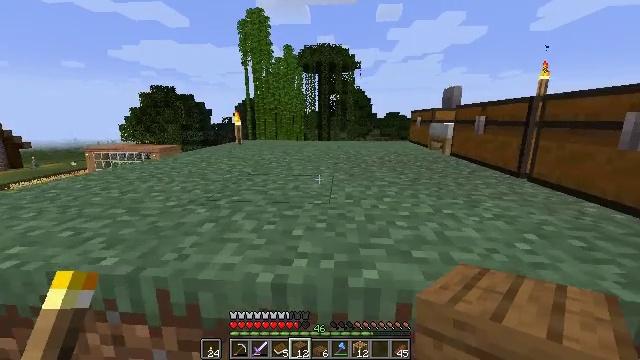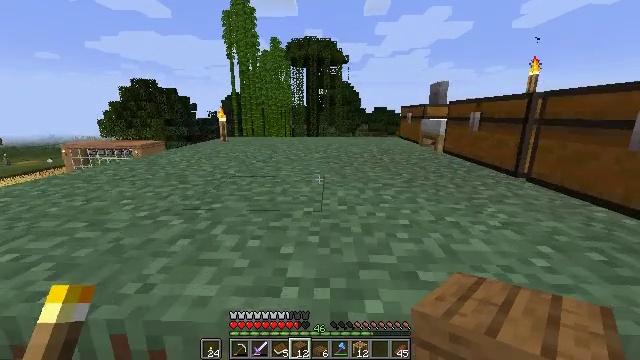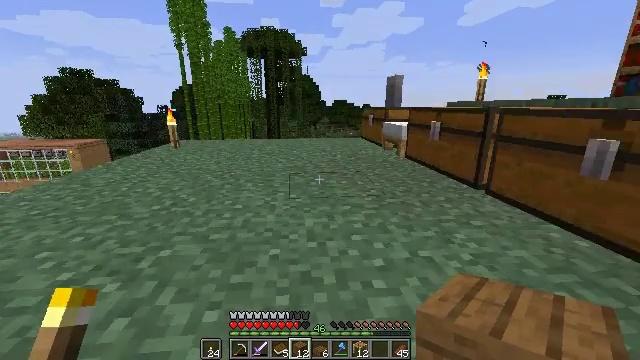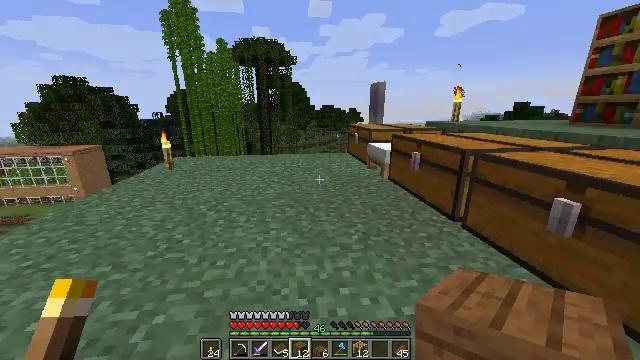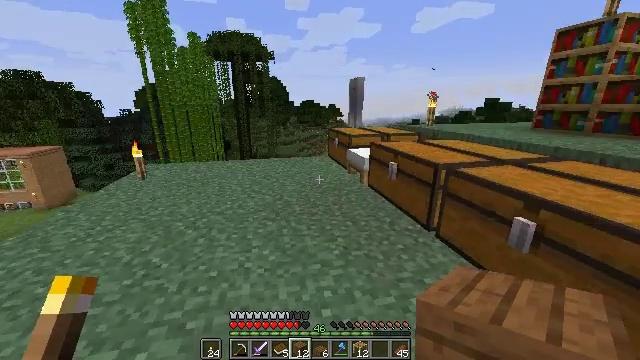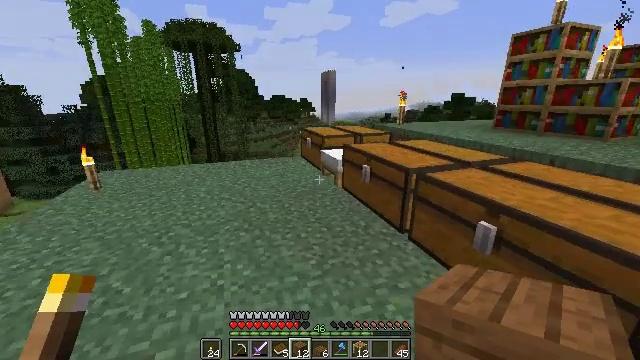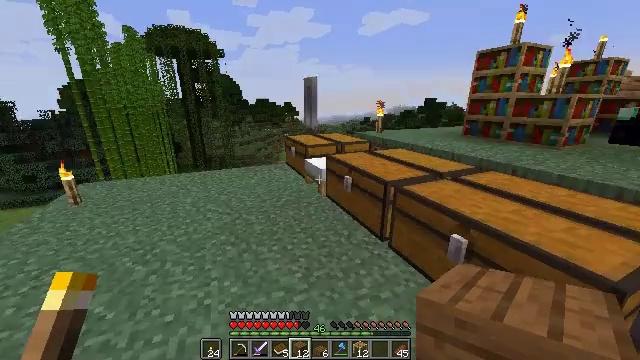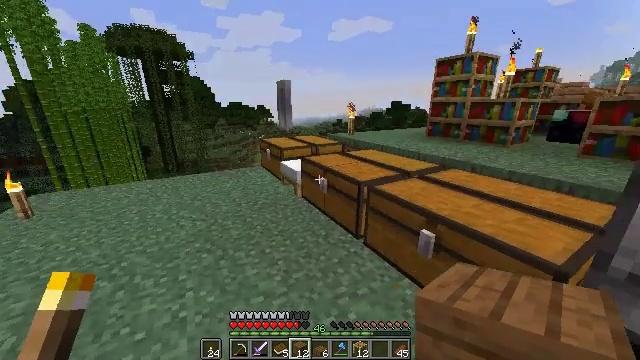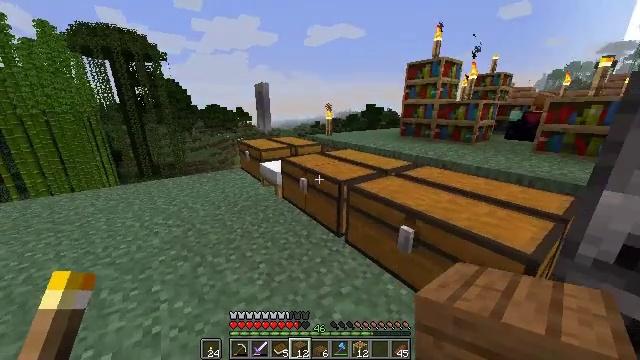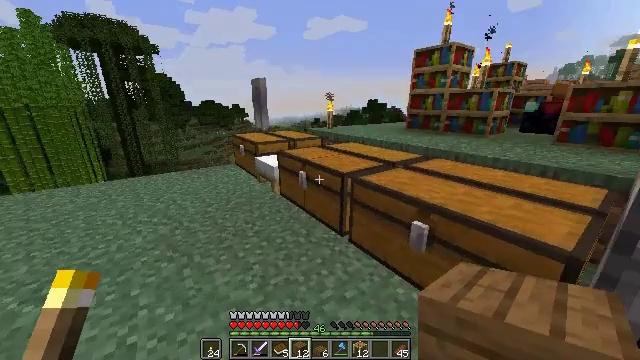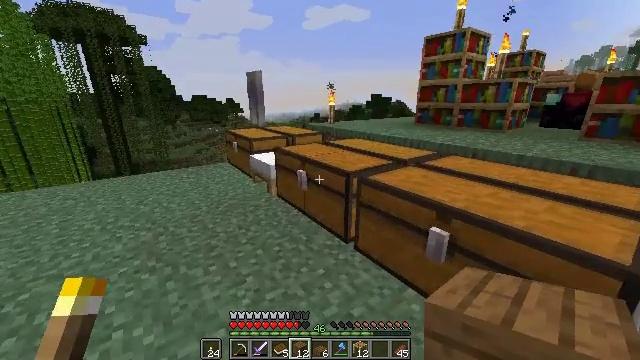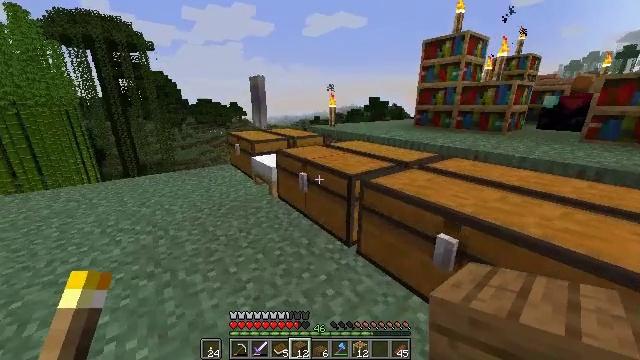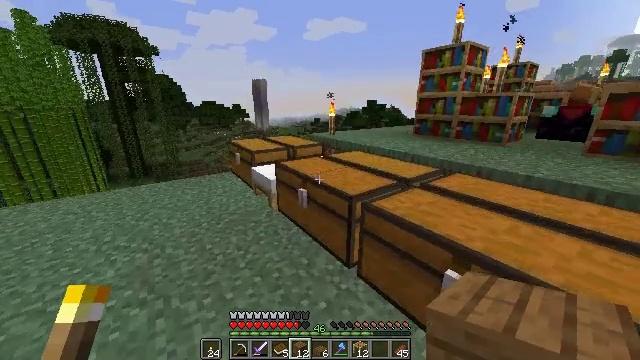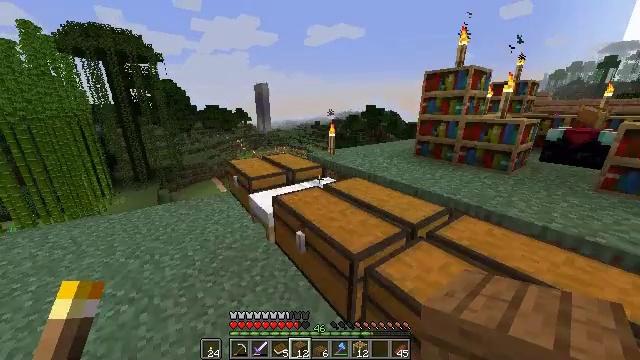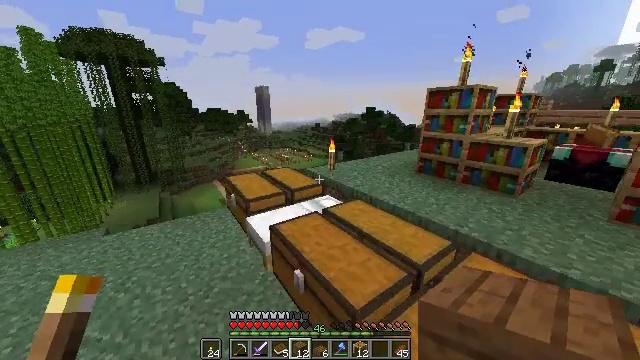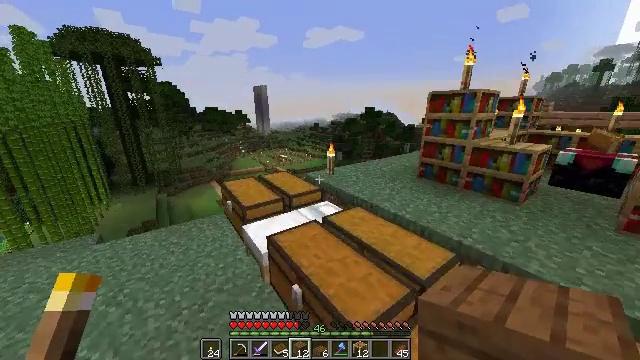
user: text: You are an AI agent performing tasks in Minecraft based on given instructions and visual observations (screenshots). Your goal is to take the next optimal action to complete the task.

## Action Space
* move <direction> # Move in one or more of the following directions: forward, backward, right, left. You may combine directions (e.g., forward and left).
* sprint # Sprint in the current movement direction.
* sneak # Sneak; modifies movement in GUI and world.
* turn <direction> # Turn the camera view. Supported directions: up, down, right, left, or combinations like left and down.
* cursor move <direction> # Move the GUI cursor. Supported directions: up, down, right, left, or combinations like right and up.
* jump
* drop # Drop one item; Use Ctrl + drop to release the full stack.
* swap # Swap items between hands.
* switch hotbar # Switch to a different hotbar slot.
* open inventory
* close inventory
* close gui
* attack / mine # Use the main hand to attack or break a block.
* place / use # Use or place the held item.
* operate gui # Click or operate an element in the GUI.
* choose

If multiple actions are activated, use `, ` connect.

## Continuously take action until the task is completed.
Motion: motion action
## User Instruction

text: Craft a spruce fence gate.
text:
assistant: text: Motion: move forward, turn right, jump
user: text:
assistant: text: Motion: move forward, sprint, turn right and down, jump
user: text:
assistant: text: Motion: move forward, sprint, turn right, jump
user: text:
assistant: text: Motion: move forward, sprint, turn right and down, jump
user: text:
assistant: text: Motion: move forward, sprint, turn right, jump
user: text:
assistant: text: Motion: move forward, turn right, jump
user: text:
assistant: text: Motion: move forward, turn right, jump
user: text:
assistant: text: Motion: move forward, turn right, jump
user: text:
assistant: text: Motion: move forward, jump
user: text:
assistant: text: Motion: move forward, jump
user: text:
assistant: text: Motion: move forward, jump
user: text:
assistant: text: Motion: move forward, sprint, jump
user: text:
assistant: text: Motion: move forward, sprint, jump
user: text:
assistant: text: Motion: move forward, sprint, jump
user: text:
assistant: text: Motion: move forward, sprint, jump
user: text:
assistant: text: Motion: move forward, turn right, jump
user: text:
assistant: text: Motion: move forward, turn right, jump
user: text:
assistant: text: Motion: move forward, turn right, jump
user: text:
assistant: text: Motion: move forward, turn right, jump
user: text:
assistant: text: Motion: move forward, turn right
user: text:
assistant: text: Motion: turn right
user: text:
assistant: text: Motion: turn right
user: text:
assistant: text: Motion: turn right
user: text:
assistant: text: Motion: turn right
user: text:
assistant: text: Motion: turn right
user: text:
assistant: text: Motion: turn left
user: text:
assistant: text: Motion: no_op
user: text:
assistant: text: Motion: no_op
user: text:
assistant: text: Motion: no_op
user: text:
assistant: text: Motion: no_op